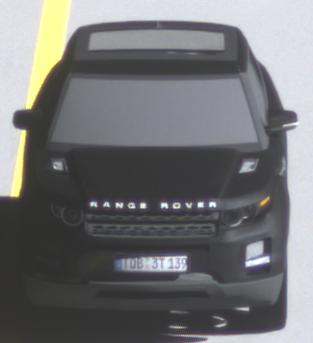
Make: Land Rover
Model: Range Rover Evoque 2.0 Si4
Detailed model: Range Rover Evoque (I)
Model produced from: 2011/08
Model produced until: 2013/11
Doors: 5
Color: black
Road condition: dry road
Daytime: morning or afternoon
Contrast: high contrast